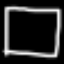
Label: square